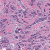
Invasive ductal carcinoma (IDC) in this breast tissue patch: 1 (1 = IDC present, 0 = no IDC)